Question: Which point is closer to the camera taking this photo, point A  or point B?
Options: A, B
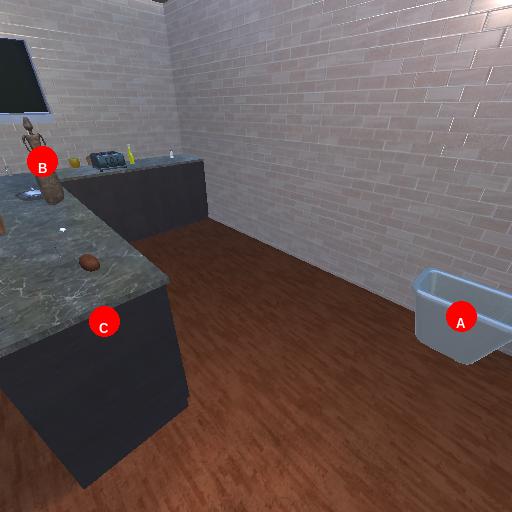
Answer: A